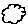
Label: cloud